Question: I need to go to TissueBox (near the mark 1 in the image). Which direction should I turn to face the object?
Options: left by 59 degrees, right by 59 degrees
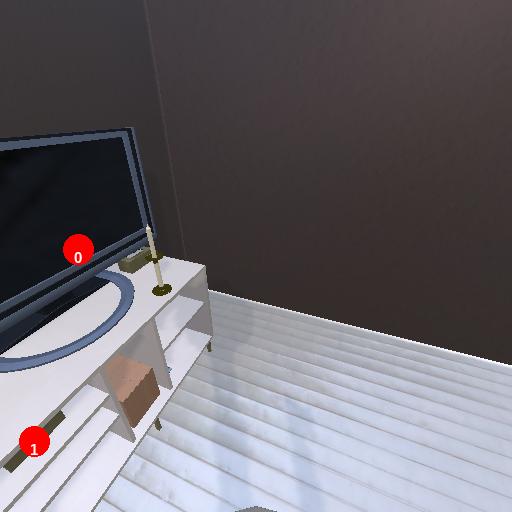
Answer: left by 59 degrees